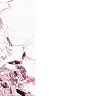
Metastatic tissue present: no